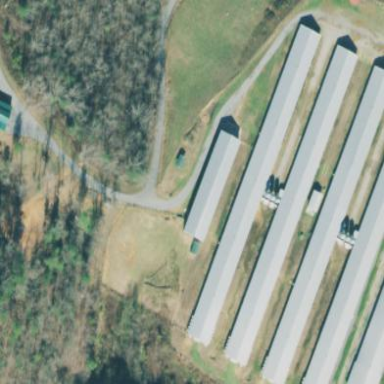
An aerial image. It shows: Farm auxiliary building.